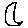
Label: moon